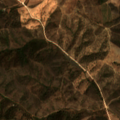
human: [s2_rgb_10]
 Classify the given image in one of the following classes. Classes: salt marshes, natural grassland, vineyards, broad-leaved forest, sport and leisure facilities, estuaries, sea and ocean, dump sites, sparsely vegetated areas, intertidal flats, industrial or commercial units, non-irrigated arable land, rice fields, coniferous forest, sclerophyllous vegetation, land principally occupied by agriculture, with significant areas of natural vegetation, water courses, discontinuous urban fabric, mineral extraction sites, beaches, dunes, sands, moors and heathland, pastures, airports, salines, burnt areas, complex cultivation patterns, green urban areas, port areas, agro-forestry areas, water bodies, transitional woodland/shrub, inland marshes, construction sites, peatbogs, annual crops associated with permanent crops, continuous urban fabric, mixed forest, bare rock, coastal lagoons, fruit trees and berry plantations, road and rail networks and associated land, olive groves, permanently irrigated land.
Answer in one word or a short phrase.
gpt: land principally occupied by agriculture, with significant areas of natural vegetation, broad-leaved forest, sclerophyllous vegetation, transitional woodland/shrub